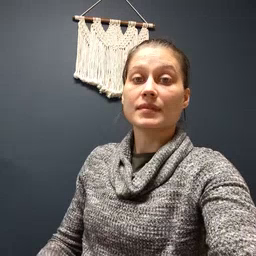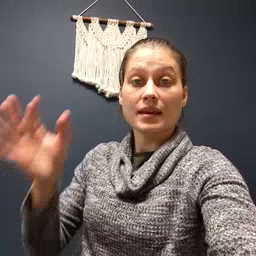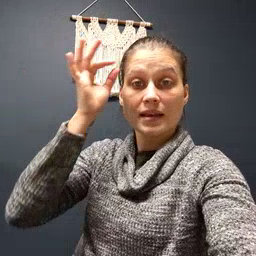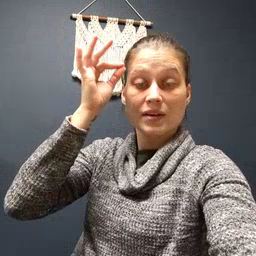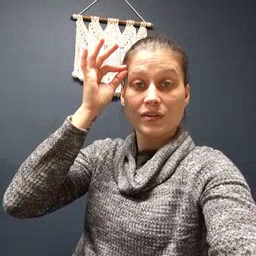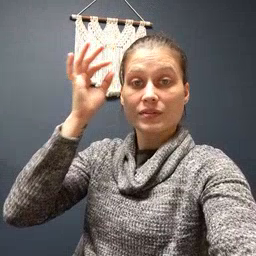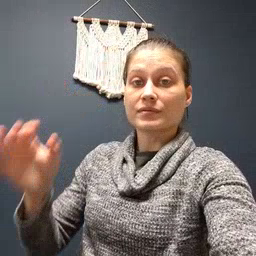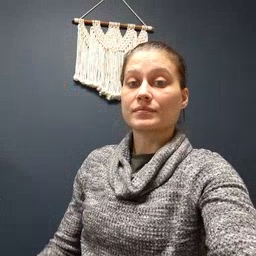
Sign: hair